Question: I have been using Ubuntu for a while, and now trying to use OS X's terminal. However, the folder/name spacing in OS X's terminal really bothers the heck out of me because it's uneven, please see:

You can tell that the spacing in line 2 and 5 and line 8 are different and uneven.
Does any guru know of a fix for this? Thanks.
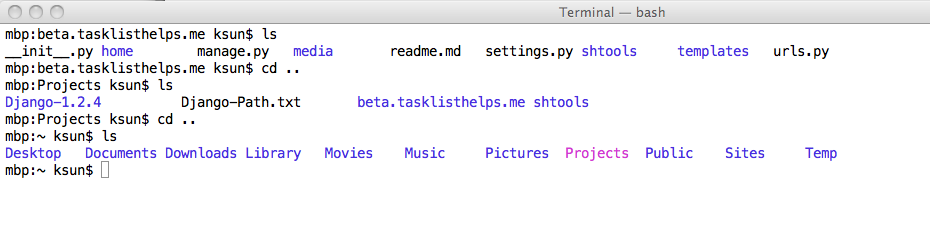
Answer: Use use ls -alF or ls -1.
I think OS-X ls will align file names depending on their length to be most compact.